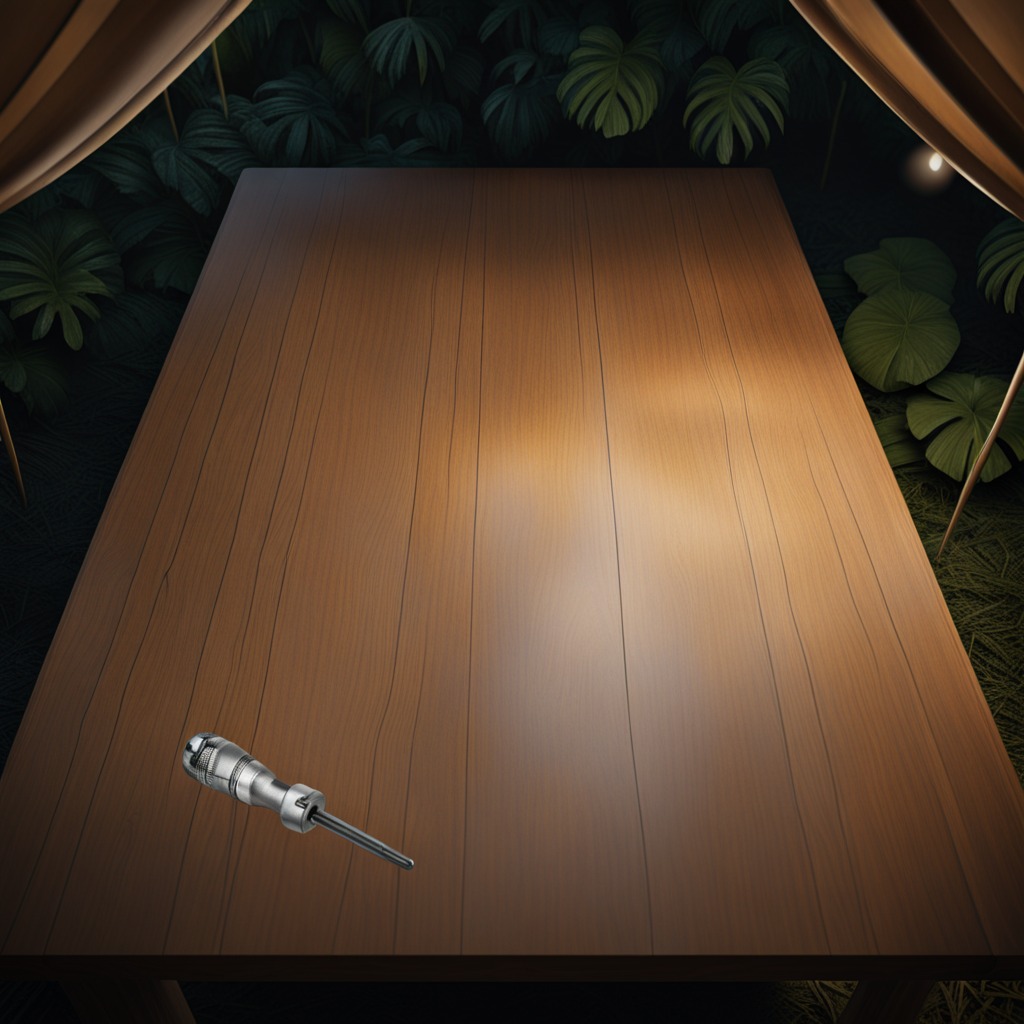
A screwdriver is lying on a wooden table inside a jungle field workshop tent at night.